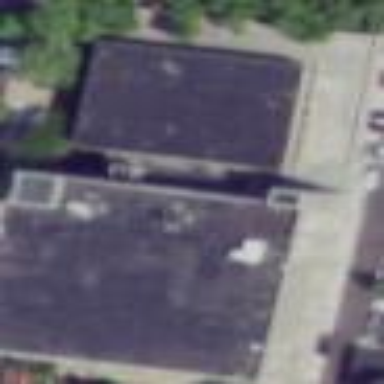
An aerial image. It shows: University building with flat roof.